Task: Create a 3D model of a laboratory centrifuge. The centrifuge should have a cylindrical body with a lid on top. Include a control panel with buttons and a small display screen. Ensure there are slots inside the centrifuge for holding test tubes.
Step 424:
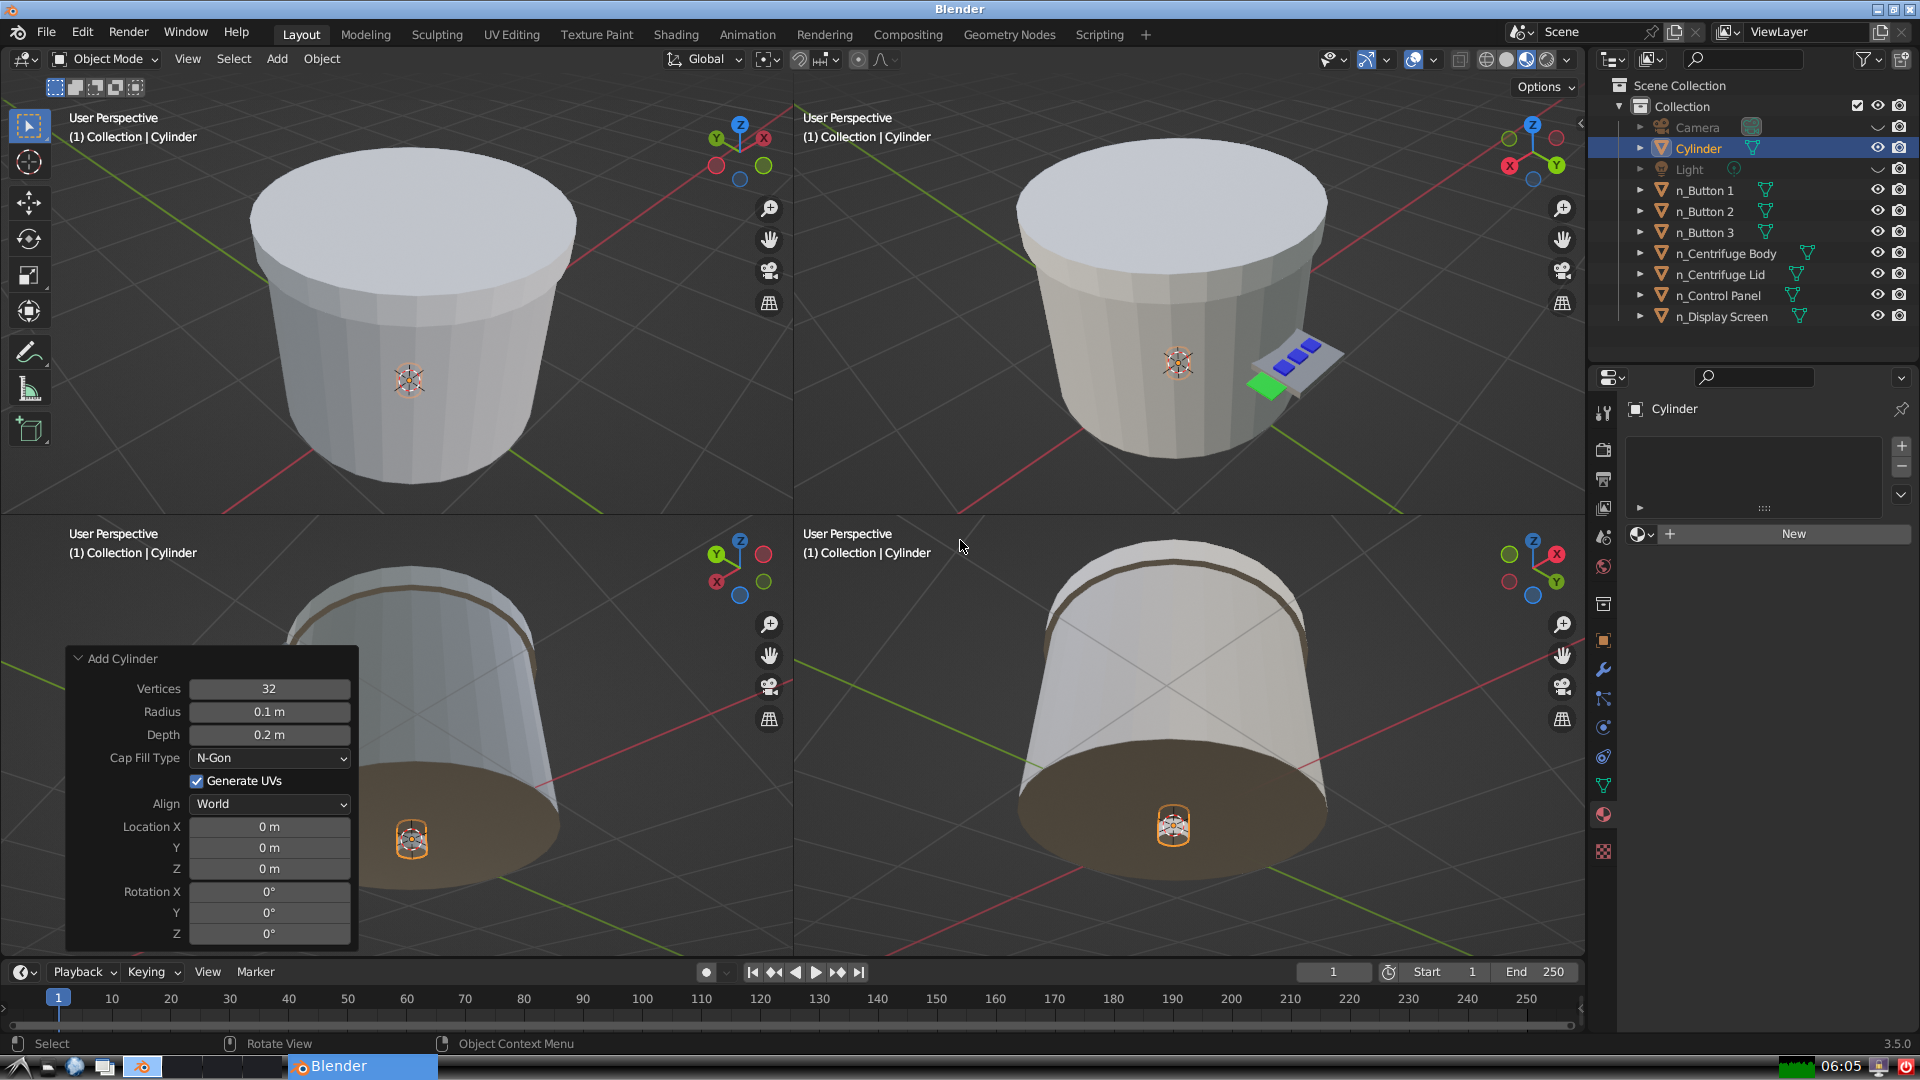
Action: {"key_press": ['Ctrl, Home']}